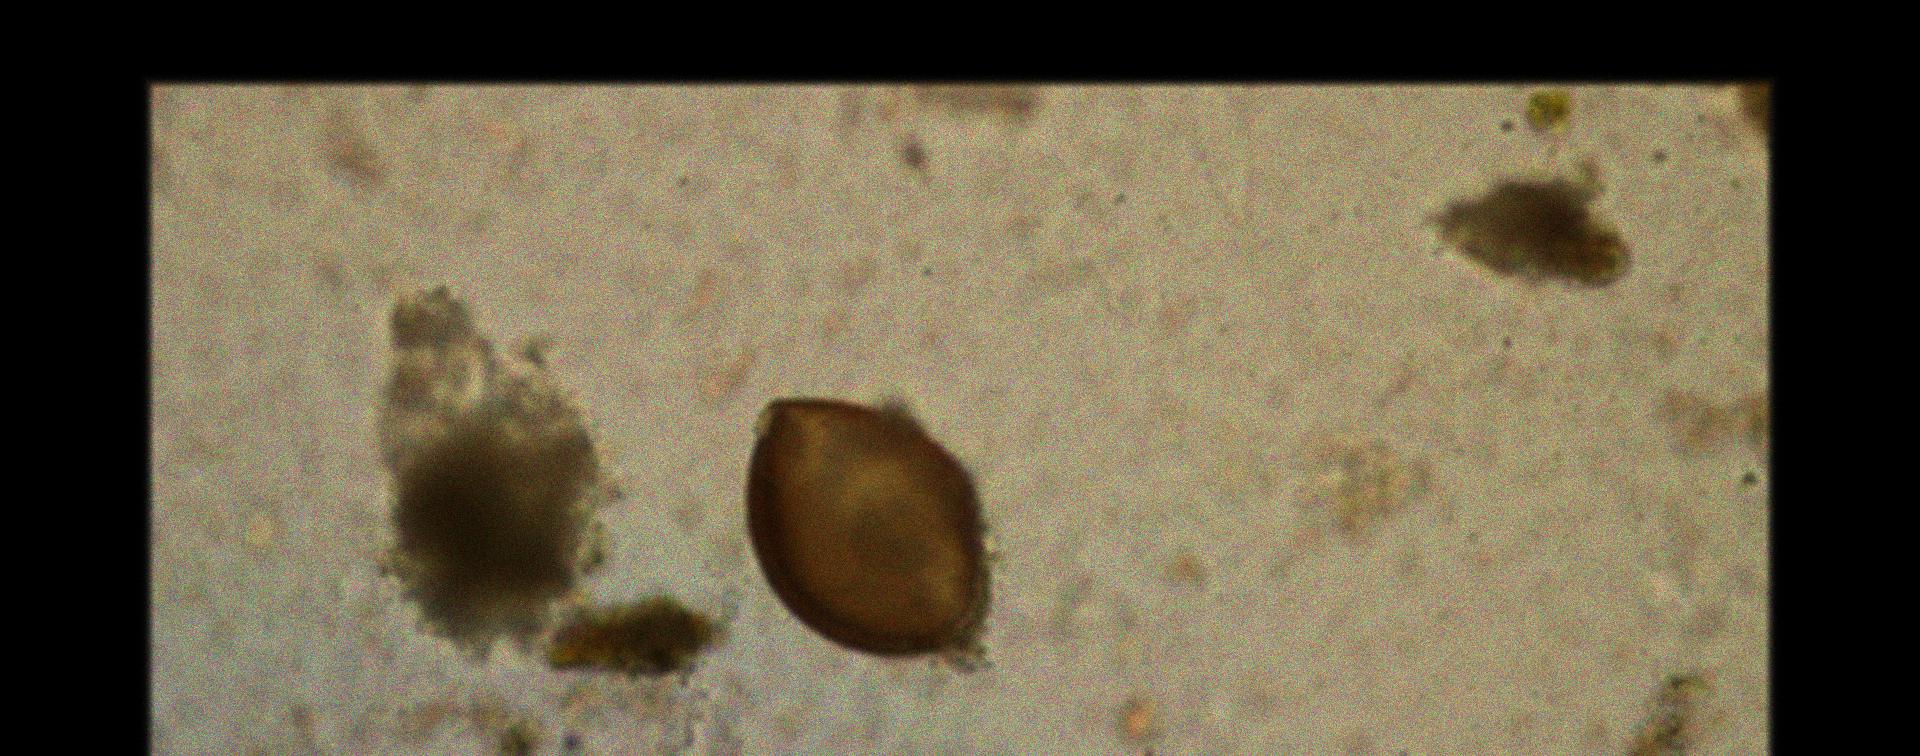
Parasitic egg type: Hymenolepis diminuta